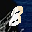
Label: 8